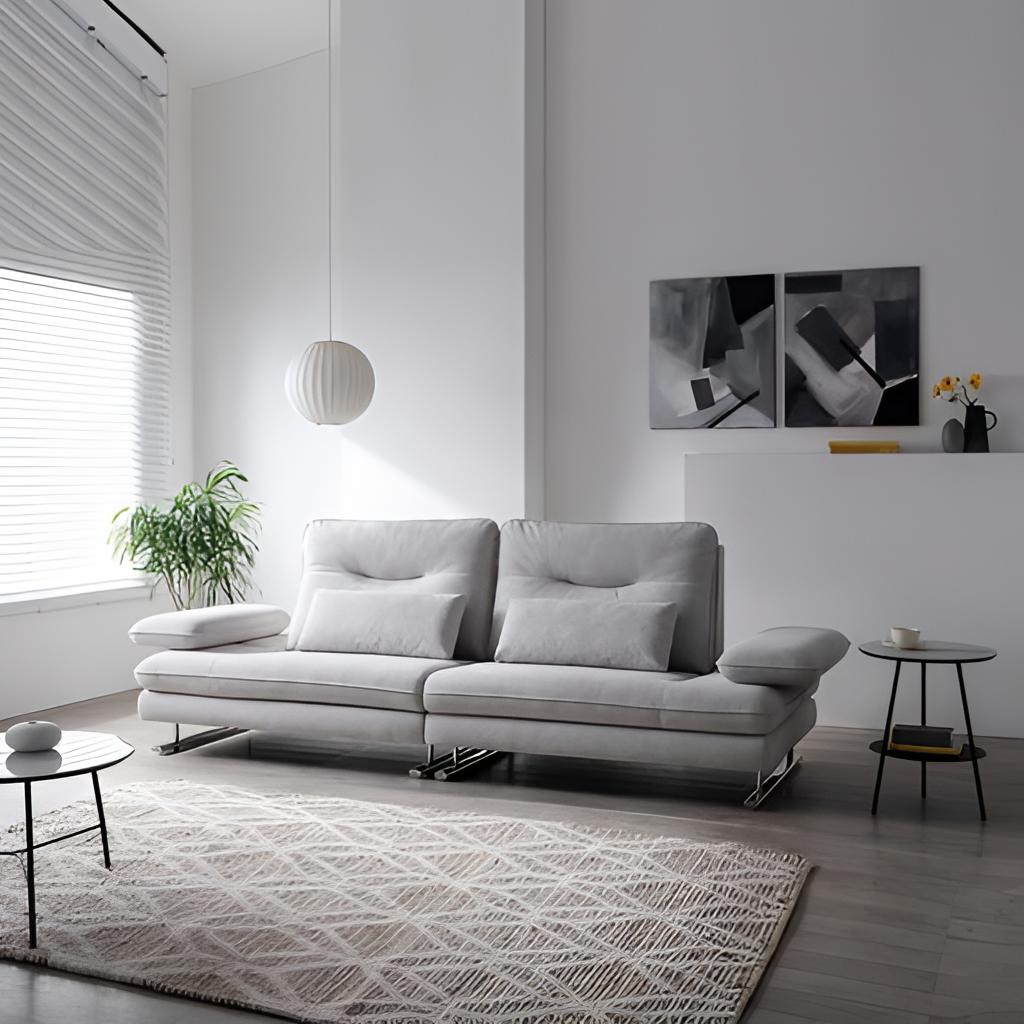
living room, gray fabric sofa, gray wood flooring, with plank pattern, paint wallpaper, with solid pattern, minimalist